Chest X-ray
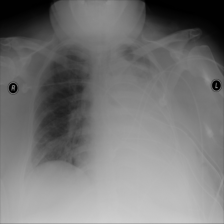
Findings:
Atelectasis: positive
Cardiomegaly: positive
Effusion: positive
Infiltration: negative
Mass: negative
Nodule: negative
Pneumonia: negative
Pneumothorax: negative
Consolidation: negative
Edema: negative
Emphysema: negative
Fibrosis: negative
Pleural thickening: negative
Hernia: negative